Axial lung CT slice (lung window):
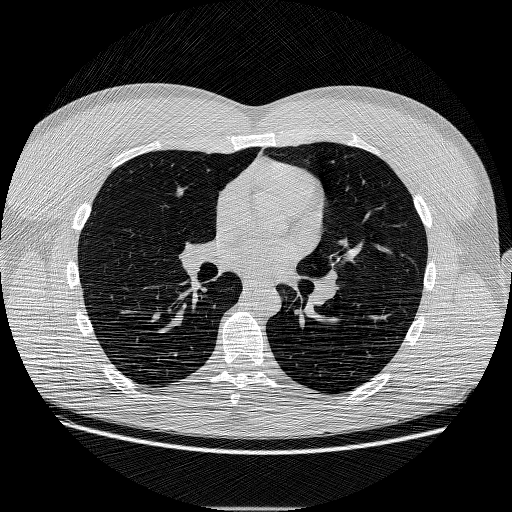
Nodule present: no